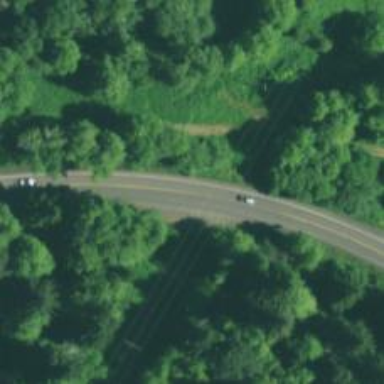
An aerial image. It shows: Asphalt road classified as trunk highway.